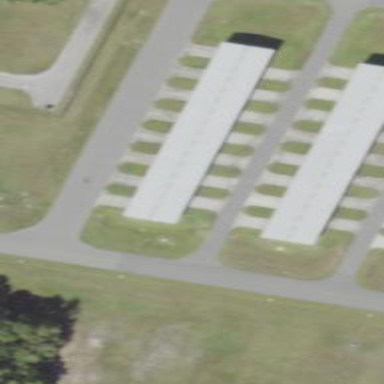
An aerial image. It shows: Hangar building at the airport.